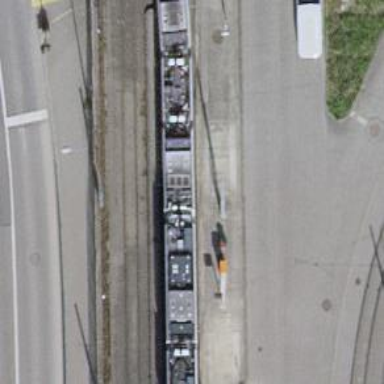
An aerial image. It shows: Tram stop for public transport.